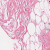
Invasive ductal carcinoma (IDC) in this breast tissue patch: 0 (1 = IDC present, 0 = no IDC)